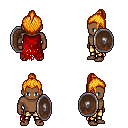
a pixel art fantasy rpg character, male body template, human, dark skin, red tattered cape, gold greaves, light blonde short topknot hairstyle, shield, four views (front, back, left, right), 2x2 character sprite sheet, small pixel art, hard edges, no anti-aliasing